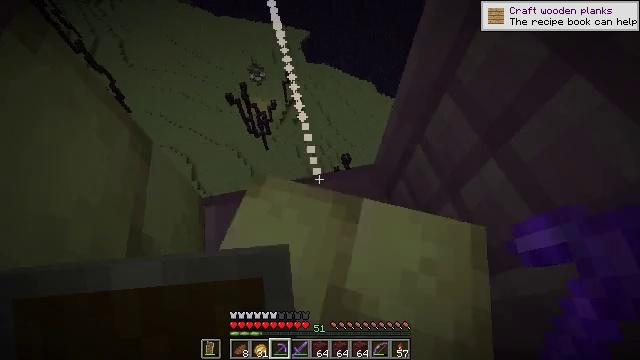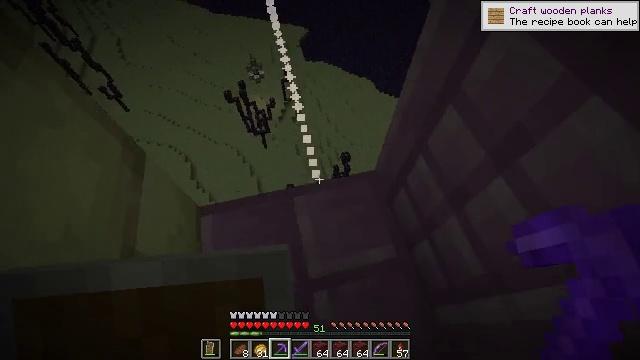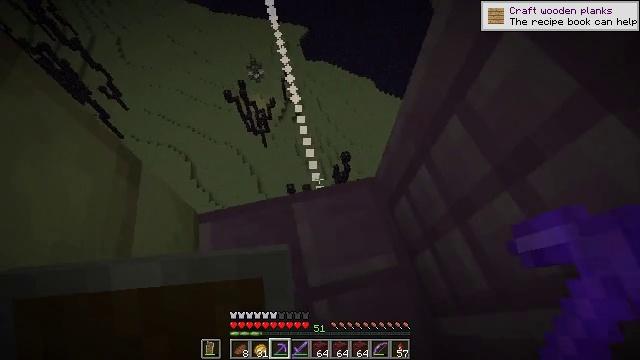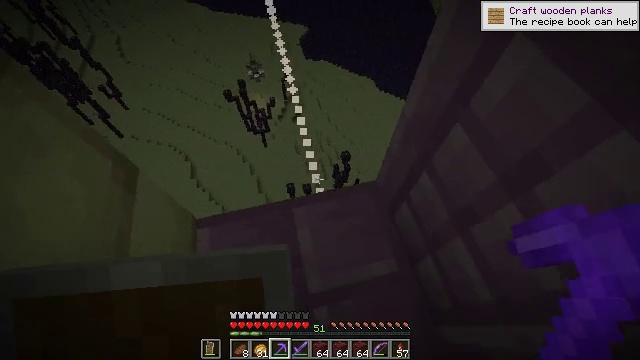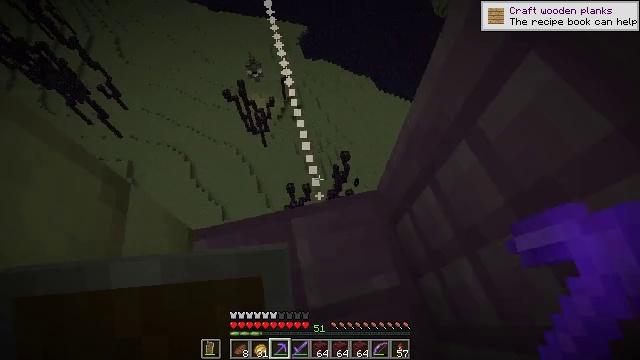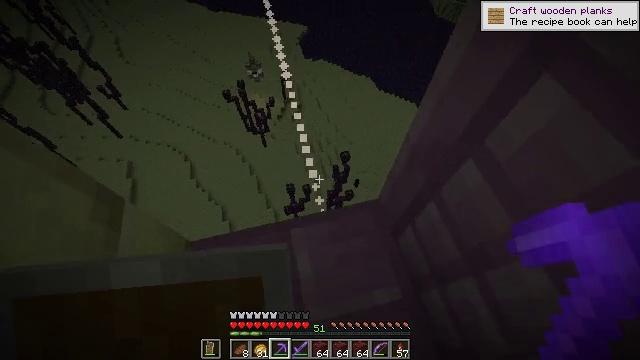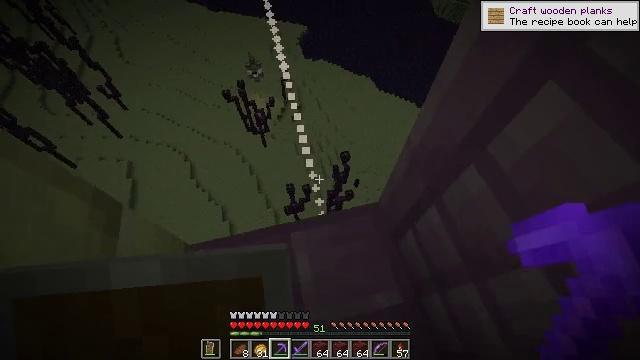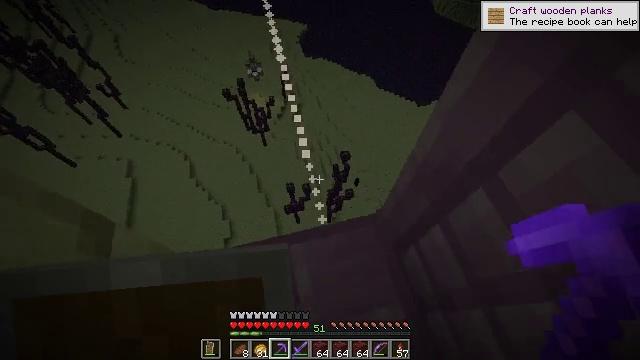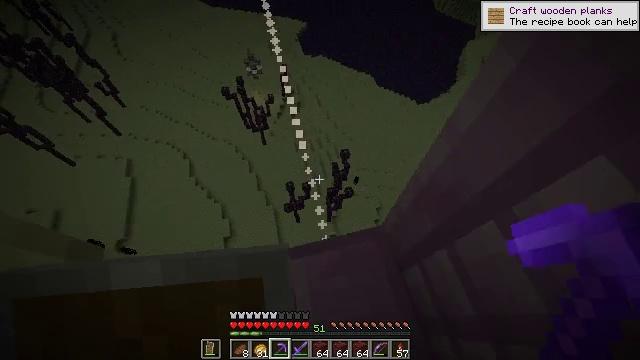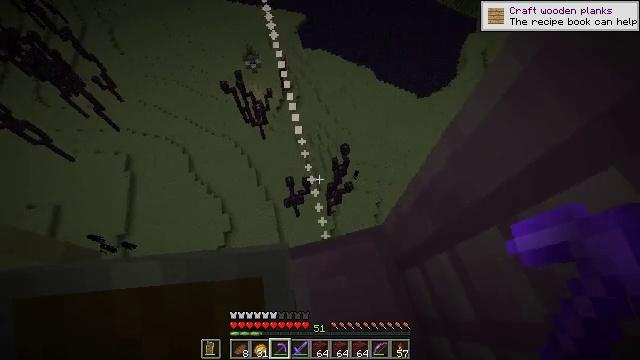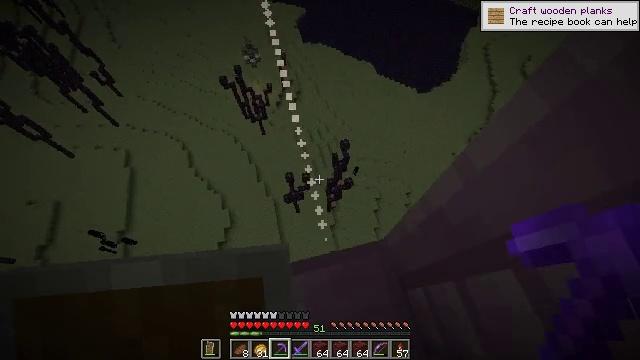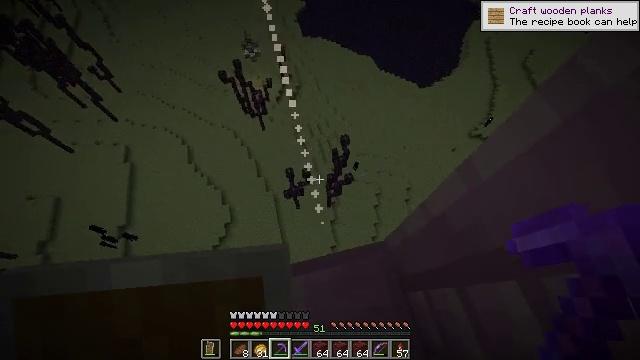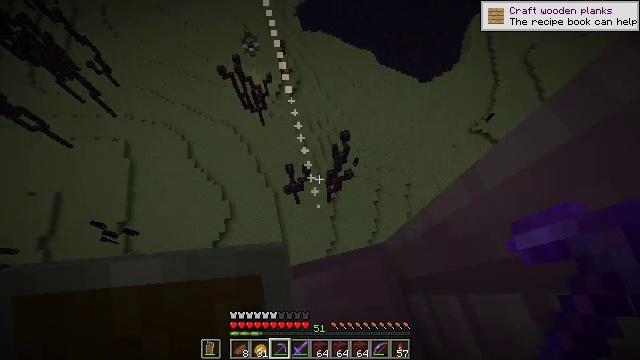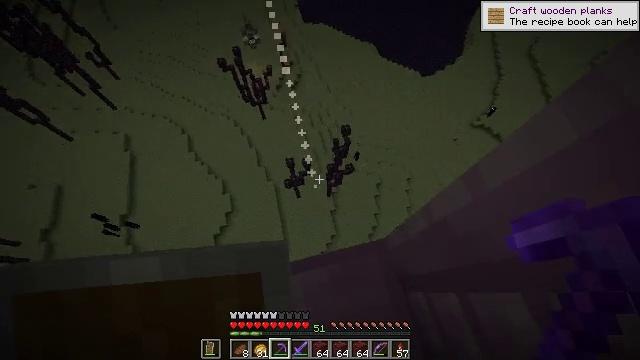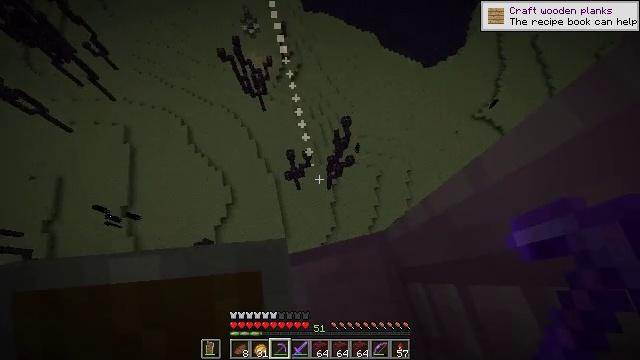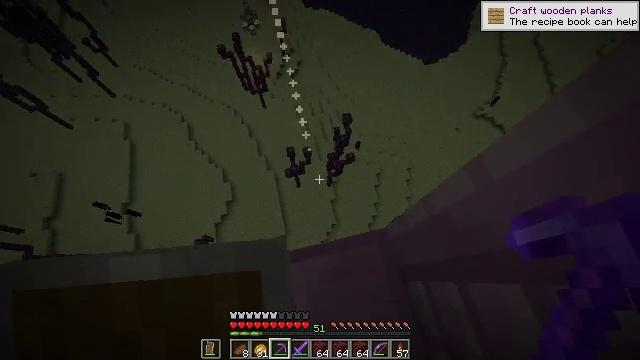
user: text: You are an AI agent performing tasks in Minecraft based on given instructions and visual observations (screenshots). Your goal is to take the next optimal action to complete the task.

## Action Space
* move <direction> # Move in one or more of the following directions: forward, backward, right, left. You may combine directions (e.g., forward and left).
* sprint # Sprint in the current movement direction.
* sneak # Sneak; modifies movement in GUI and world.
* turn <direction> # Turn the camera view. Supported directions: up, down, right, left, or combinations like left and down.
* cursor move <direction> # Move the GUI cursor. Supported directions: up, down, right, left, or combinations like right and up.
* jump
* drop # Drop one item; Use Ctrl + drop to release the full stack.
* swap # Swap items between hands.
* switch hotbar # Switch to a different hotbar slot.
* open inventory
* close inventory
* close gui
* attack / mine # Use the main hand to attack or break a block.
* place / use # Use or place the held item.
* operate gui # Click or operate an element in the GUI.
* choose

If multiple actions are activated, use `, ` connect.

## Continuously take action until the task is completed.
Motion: motion action
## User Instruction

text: Gather the purpur block from a structure.
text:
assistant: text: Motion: move forward, sneak
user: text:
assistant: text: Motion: move forward, sneak
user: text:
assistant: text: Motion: sneak
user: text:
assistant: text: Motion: move forward, sneak
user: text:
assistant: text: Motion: move forward, sneak
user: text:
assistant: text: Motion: move forward, sneak
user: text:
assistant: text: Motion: move forward, sneak
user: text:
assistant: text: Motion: move forward, sneak
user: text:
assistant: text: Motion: move forward, sneak, turn down
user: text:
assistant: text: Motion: move forward, sneak, turn down
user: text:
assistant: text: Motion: sneak, turn down
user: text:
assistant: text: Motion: sneak, turn down
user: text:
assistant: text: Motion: sneak, turn down
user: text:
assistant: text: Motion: sneak, turn down
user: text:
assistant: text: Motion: sneak
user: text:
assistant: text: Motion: sneak, turn down
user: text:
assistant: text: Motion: sneak, turn down
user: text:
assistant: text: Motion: sneak
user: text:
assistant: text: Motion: sneak
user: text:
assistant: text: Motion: sneak
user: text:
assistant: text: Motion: sneak
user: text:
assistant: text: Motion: sneak
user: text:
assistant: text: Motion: sneak, turn left and up
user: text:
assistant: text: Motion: sneak, turn left and up
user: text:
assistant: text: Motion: sneak, turn left and up
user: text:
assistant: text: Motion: sneak, turn left and up
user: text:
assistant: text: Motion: sneak, turn left and up
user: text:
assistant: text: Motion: move back, sneak, turn up
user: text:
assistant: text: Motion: move back, sneak, turn up
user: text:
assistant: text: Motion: move back, sneak, turn up